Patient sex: M
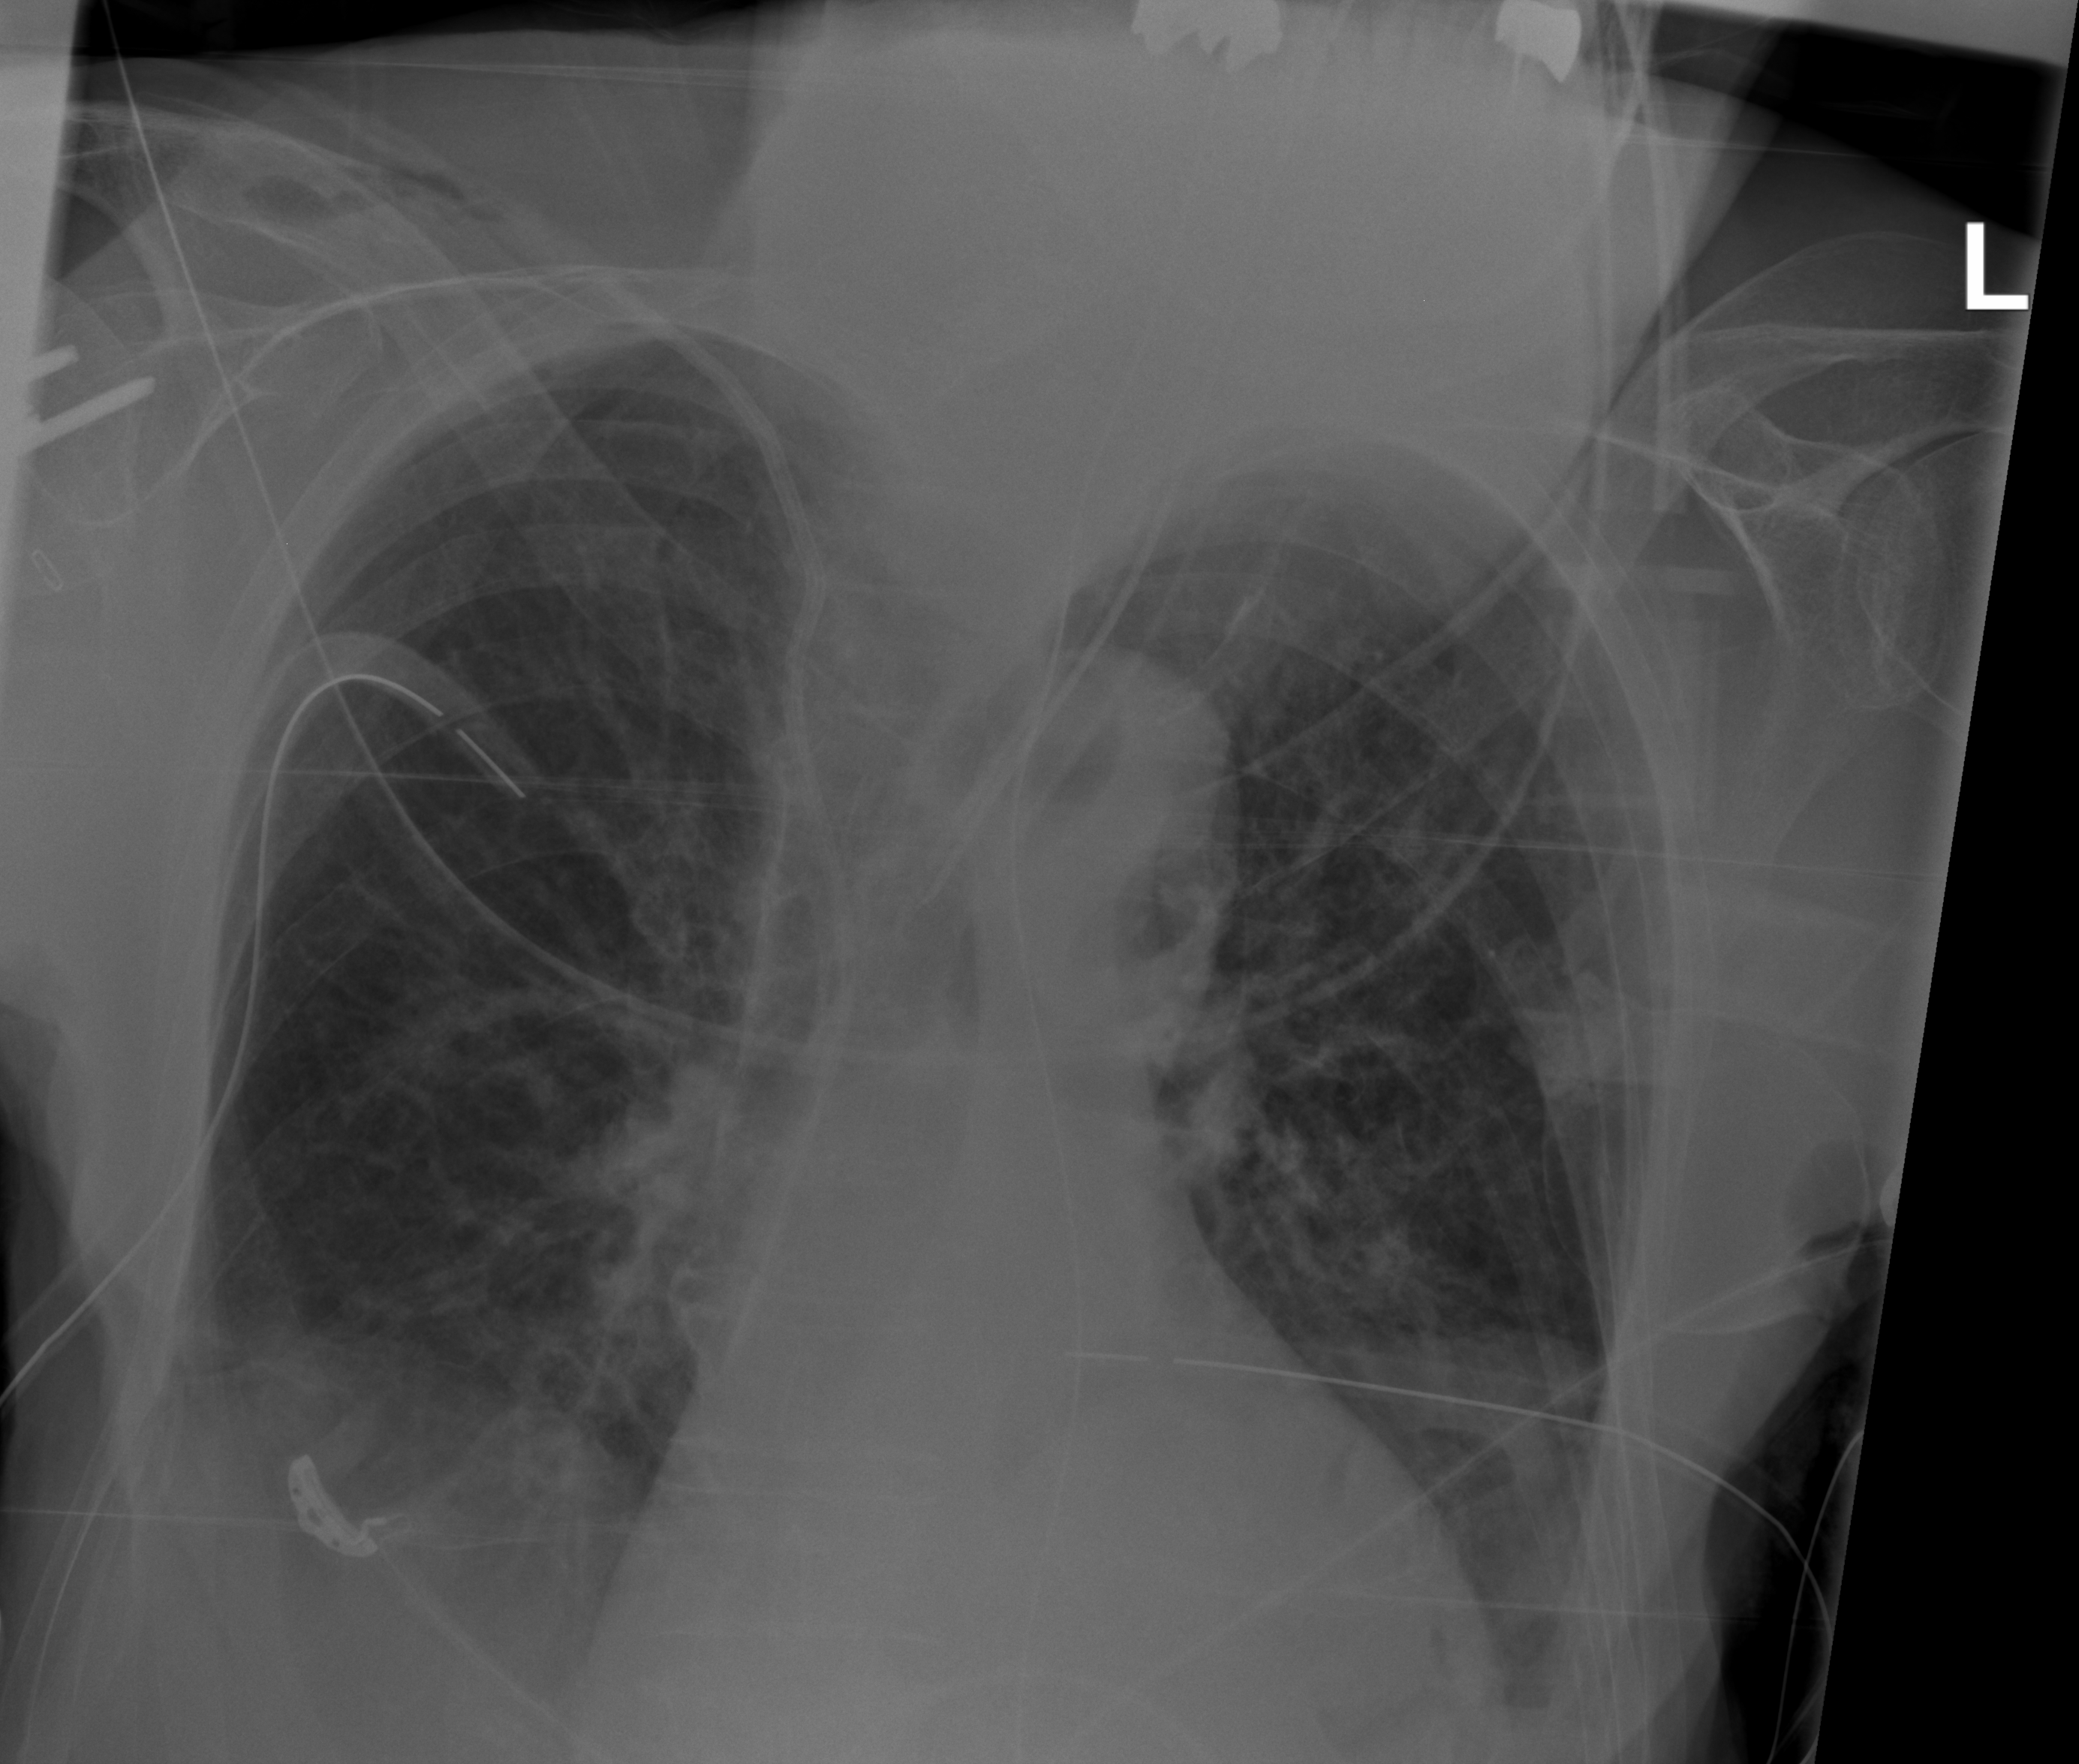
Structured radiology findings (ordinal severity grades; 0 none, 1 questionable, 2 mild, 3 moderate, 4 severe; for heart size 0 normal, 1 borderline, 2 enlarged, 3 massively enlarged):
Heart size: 2
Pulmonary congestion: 0
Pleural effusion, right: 2
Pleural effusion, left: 2
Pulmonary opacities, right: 2
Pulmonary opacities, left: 0
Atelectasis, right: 2
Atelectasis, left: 2